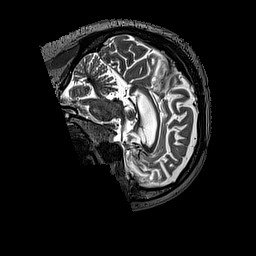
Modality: T2w
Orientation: sagittal
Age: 48
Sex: male
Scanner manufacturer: siemens
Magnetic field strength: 3 T
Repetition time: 3.2 s
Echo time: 0.567 s